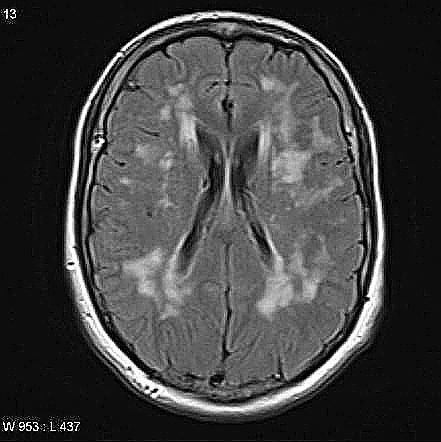
Label: notumor